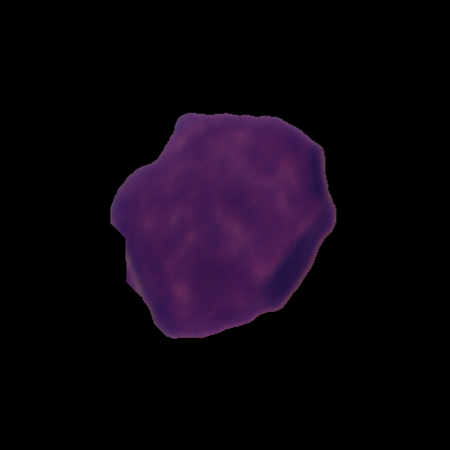
Label: cancer